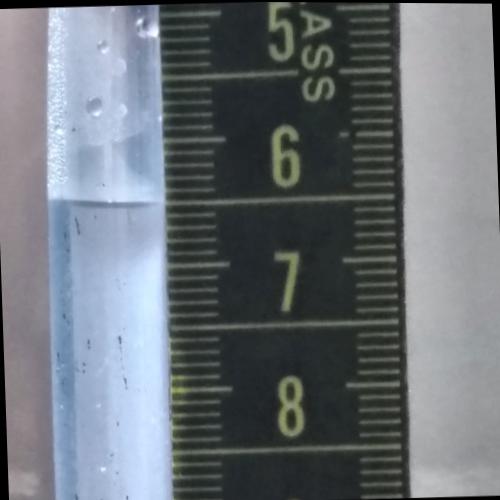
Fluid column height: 6.5 cm